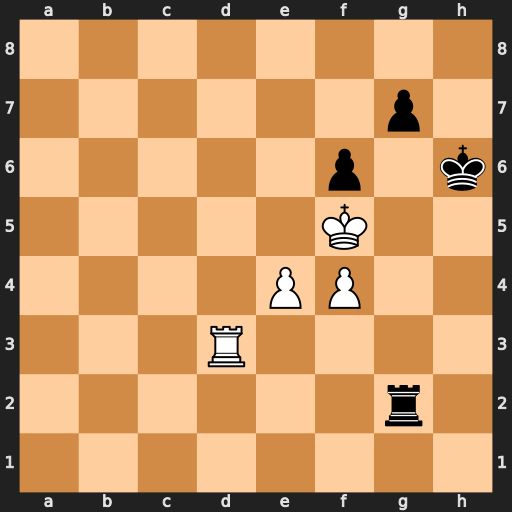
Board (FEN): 8/6p1/5p1k/5K2/4PP2/3R4/6r1/8
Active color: w
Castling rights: -
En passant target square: -
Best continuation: Rh3#